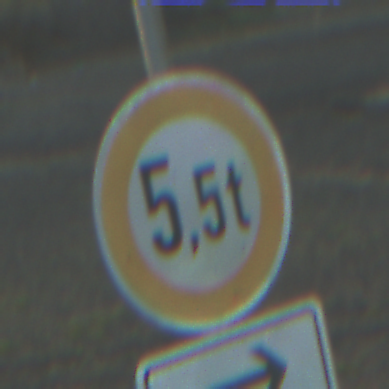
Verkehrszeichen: TatsaechlicheMasse
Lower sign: RichtungsangabeDurchPfeile5
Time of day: SunriseSunset
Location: Outdoor (Nature)
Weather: PartlyCloudy
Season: NotSpecified
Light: Natural